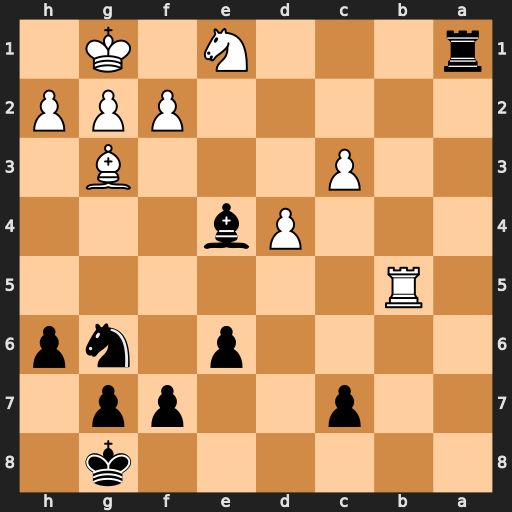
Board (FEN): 6k1/2p2pp1/4p1np/1R6/3Pb3/2P3B1/5PPP/r3N1K1
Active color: b
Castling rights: -
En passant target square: -
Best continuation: Rxe1#